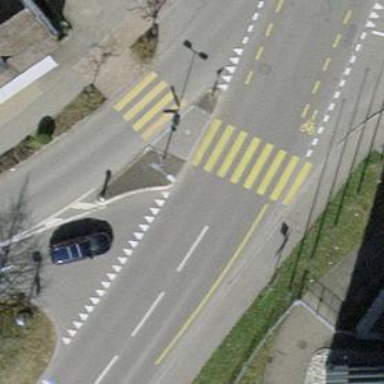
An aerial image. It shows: Traffic calming island.